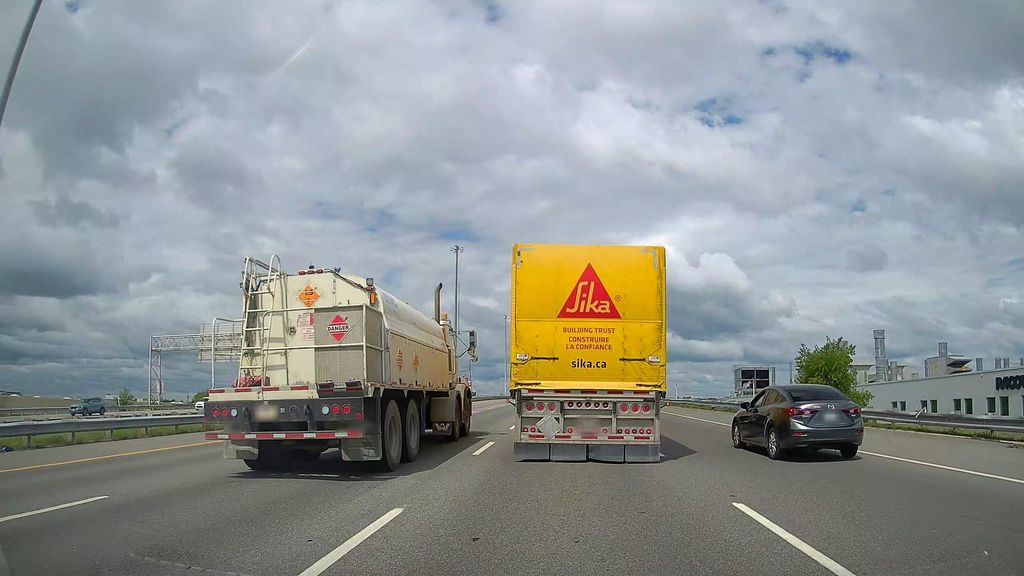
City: montreal